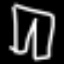
Label: pants